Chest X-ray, PA view. Patient: 65 years old, sex M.
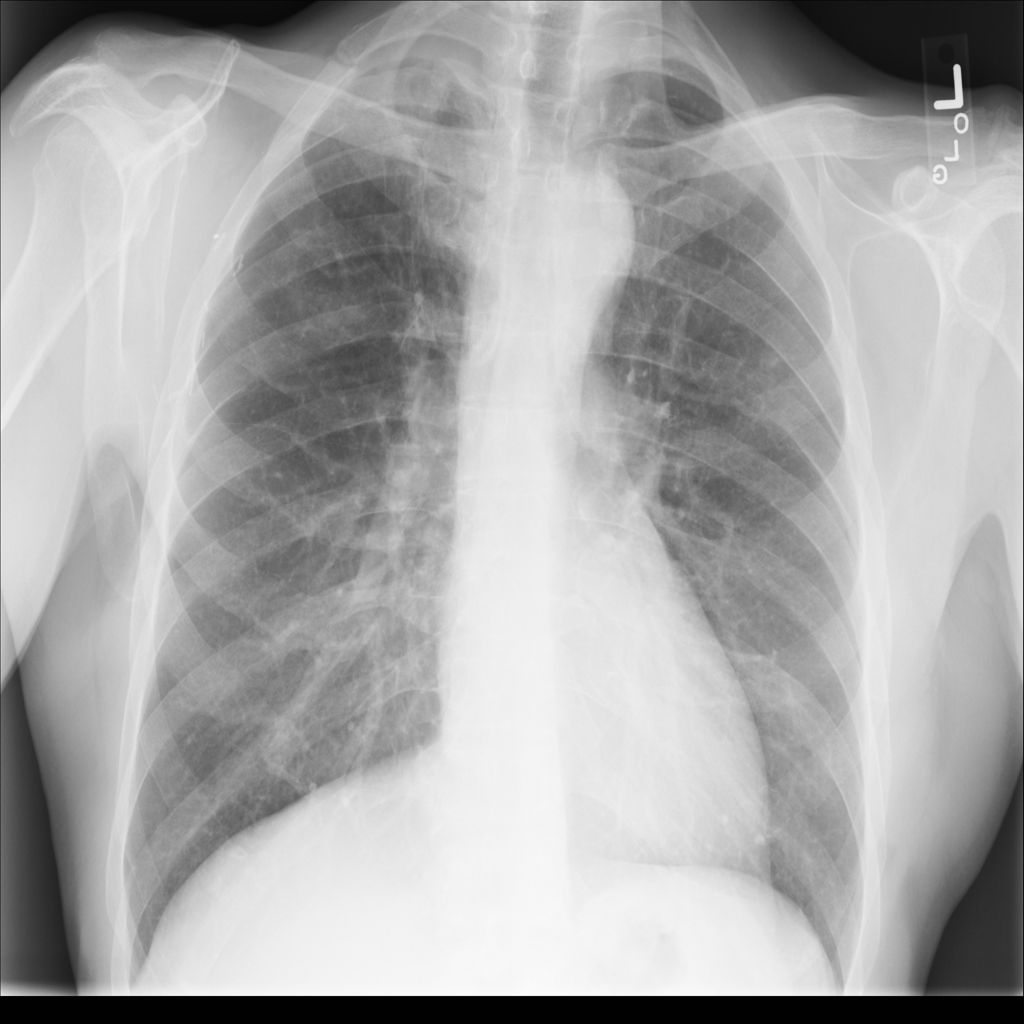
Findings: Infiltration